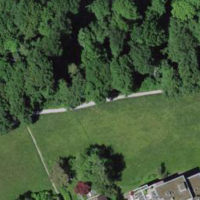
EUNIS habitat code: 25
Species observed at this site:
Euonymus europaeus
Trifolium pratense
Corylus avellana
Lamium galeobdolon
Thecla betulae